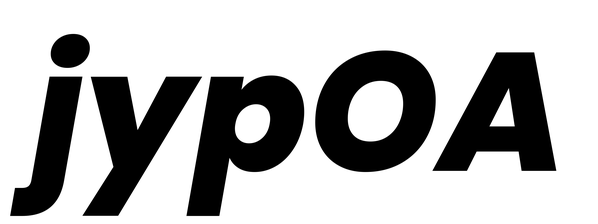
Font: Poppins-ExtraBoldItalic